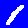
Digit: 1